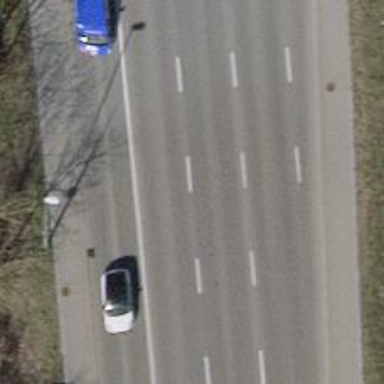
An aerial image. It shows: Secondary road with asphalt surface and sidewalks on both sides.